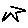
Label: star